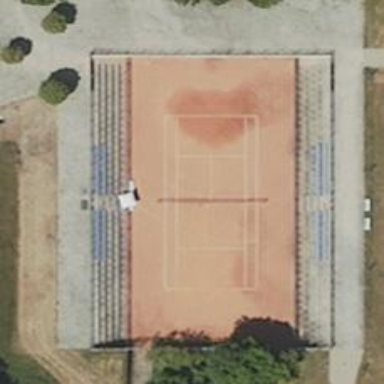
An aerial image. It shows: Tennis court in leisure pitch.